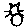
Label: cat